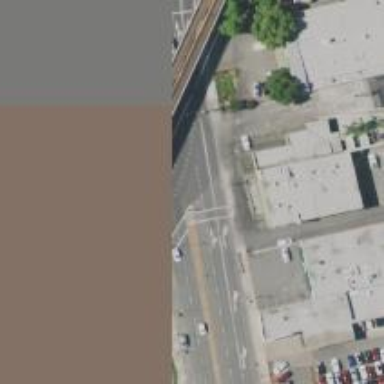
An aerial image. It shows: Solid stop line on the road.